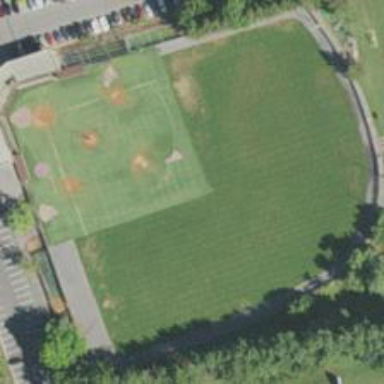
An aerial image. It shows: Baseball pitch for leisure and sports activities.